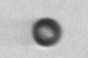
Label: bead